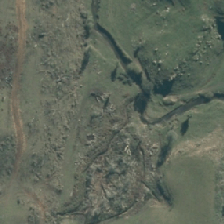
Land cover: low_producing_grassland